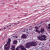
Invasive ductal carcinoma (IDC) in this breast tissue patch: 0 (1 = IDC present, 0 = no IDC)